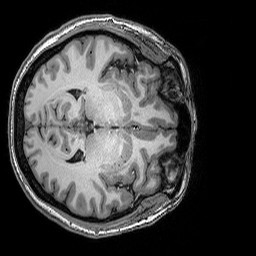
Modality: T1w
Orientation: axial
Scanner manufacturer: siemens
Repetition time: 2.5 s
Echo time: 0.00341 s